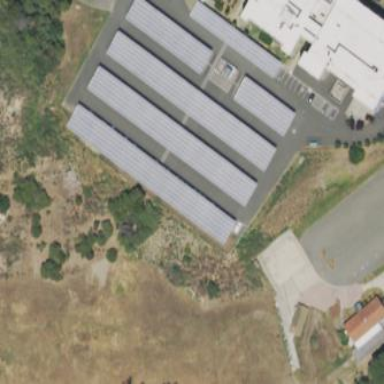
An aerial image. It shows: Solar photovoltaic panel on the roof of building used as solar power generator.